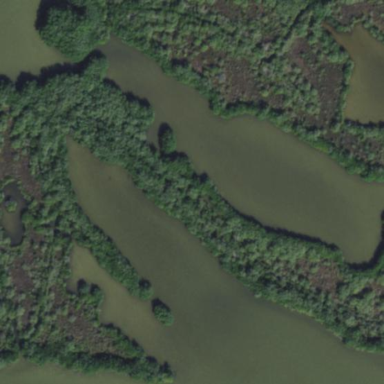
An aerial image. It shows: Beautiful mangrove wetland area.